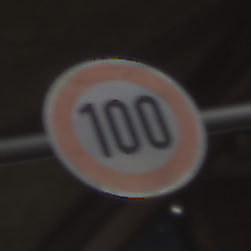
Verkehrszeichen: Geschwindigkeit100
Umgebung: Roofed, Special
Tageszeit: Midday
Wetter: Overcast
Licht: Natural
Jahreszeit: NotSpecified
Kontrast: MediumContrast